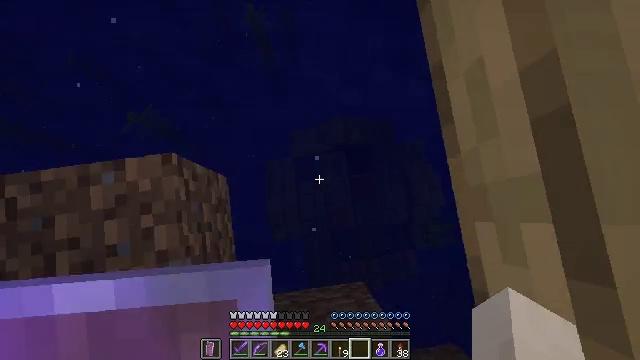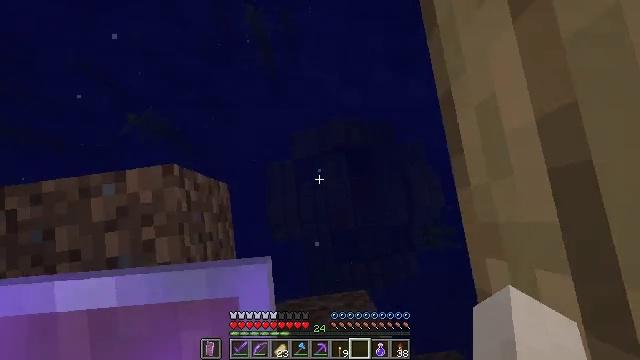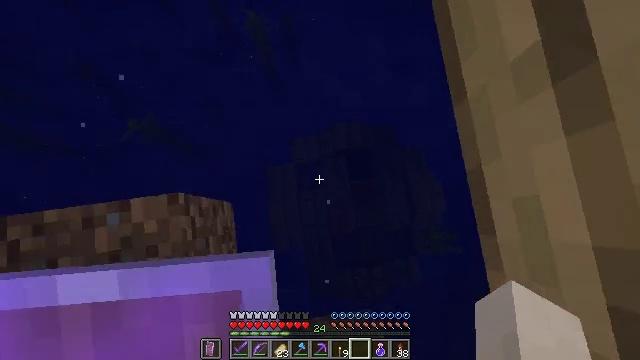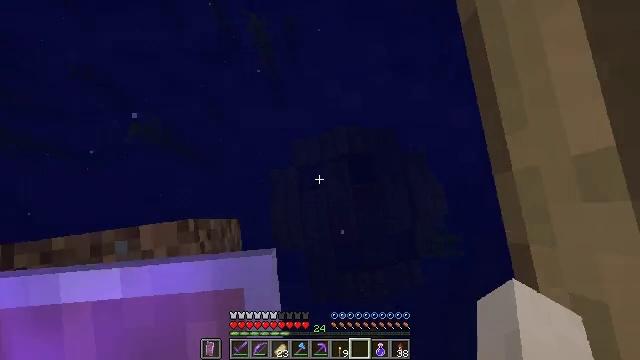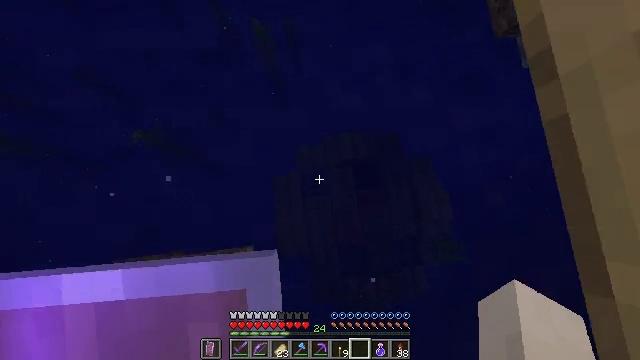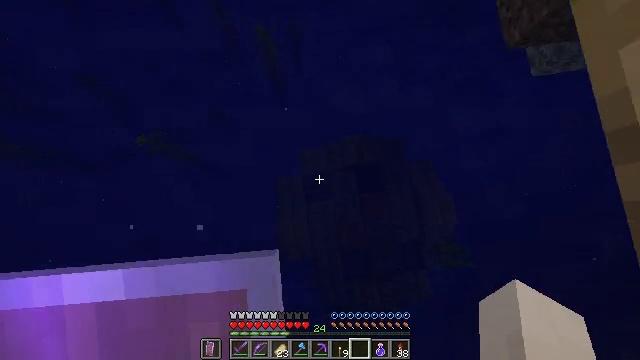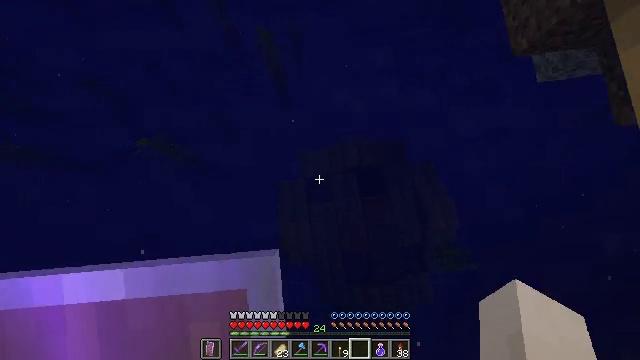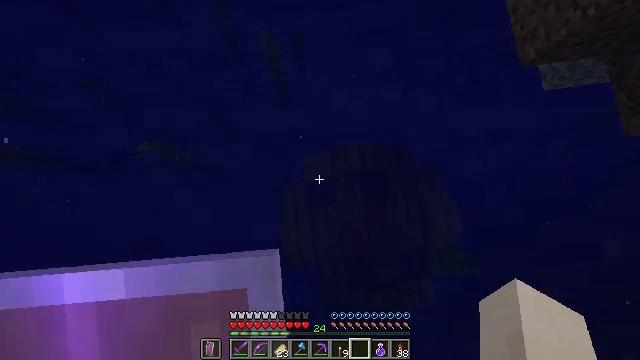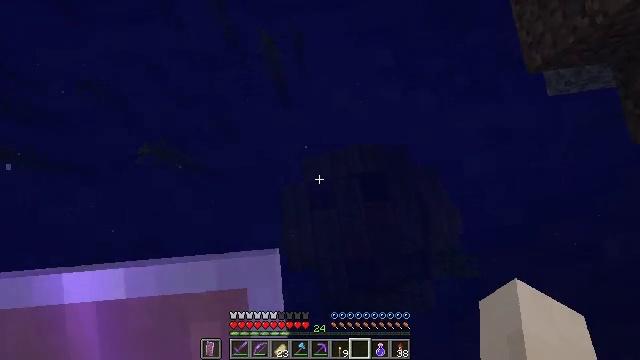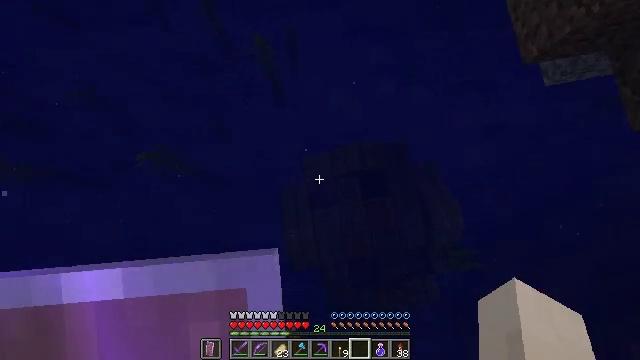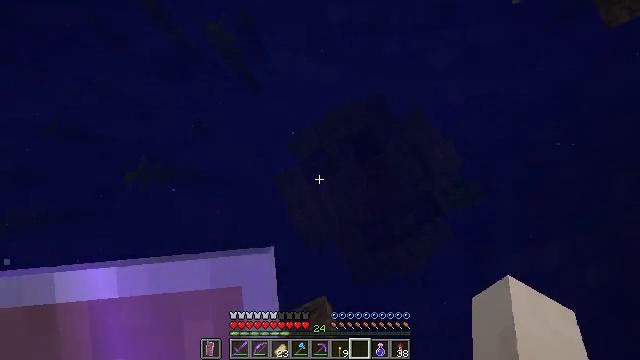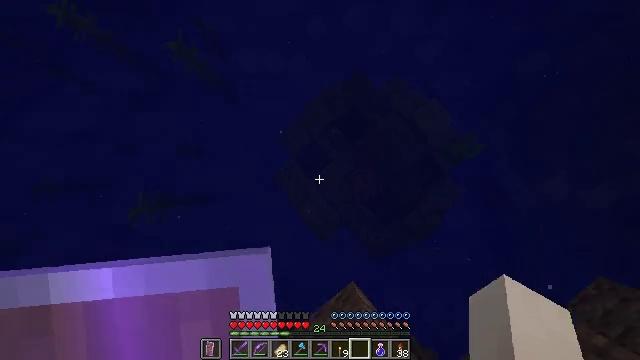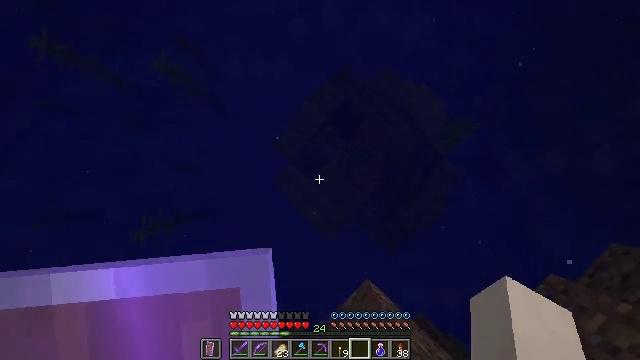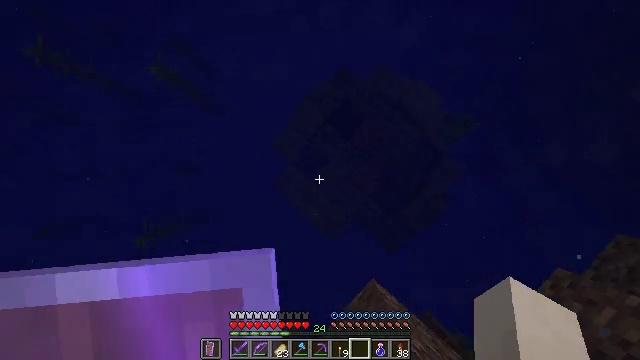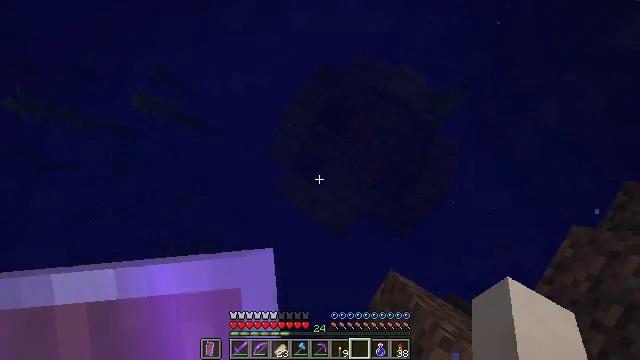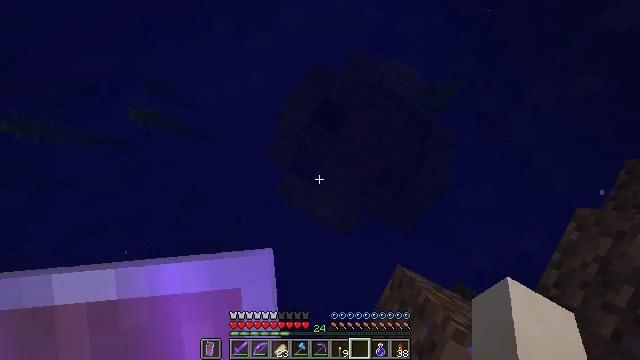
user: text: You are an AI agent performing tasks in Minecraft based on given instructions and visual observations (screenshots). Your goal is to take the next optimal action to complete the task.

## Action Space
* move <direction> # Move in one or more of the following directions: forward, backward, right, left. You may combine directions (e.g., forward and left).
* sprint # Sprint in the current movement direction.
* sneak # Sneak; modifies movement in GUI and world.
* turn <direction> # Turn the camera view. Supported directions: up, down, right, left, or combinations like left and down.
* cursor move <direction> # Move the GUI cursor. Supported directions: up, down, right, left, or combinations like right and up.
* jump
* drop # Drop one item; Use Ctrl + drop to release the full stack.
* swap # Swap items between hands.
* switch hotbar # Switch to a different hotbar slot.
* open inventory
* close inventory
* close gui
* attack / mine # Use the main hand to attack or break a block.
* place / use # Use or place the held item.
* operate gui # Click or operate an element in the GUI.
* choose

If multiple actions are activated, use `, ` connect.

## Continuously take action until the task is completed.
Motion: motion action
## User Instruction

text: Attack the chiseled stone bricks to break it.
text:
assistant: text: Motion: move forward
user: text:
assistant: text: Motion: move forward and move left
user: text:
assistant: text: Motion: move forward and move left
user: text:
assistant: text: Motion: move forward and move left
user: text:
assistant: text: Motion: move forward and move left
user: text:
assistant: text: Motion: move forward
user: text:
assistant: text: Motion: no_op
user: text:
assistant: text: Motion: no_op
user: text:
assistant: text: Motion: turn right
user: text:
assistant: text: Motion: turn right and down
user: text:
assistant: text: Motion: turn right and down
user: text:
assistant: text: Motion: turn right and down
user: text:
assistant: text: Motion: turn right
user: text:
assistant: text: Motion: turn right and down
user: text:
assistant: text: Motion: turn right and down
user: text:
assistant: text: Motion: no_op
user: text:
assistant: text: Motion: no_op
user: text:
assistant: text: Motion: no_op
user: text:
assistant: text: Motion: sneak
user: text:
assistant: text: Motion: sneak
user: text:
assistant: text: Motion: sneak
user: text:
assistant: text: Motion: sneak
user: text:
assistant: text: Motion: sneak
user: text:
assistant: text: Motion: sneak
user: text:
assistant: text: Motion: sneak
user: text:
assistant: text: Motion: sneak
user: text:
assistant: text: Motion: sneak
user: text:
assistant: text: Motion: sneak
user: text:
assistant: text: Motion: sneak
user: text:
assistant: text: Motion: sneak